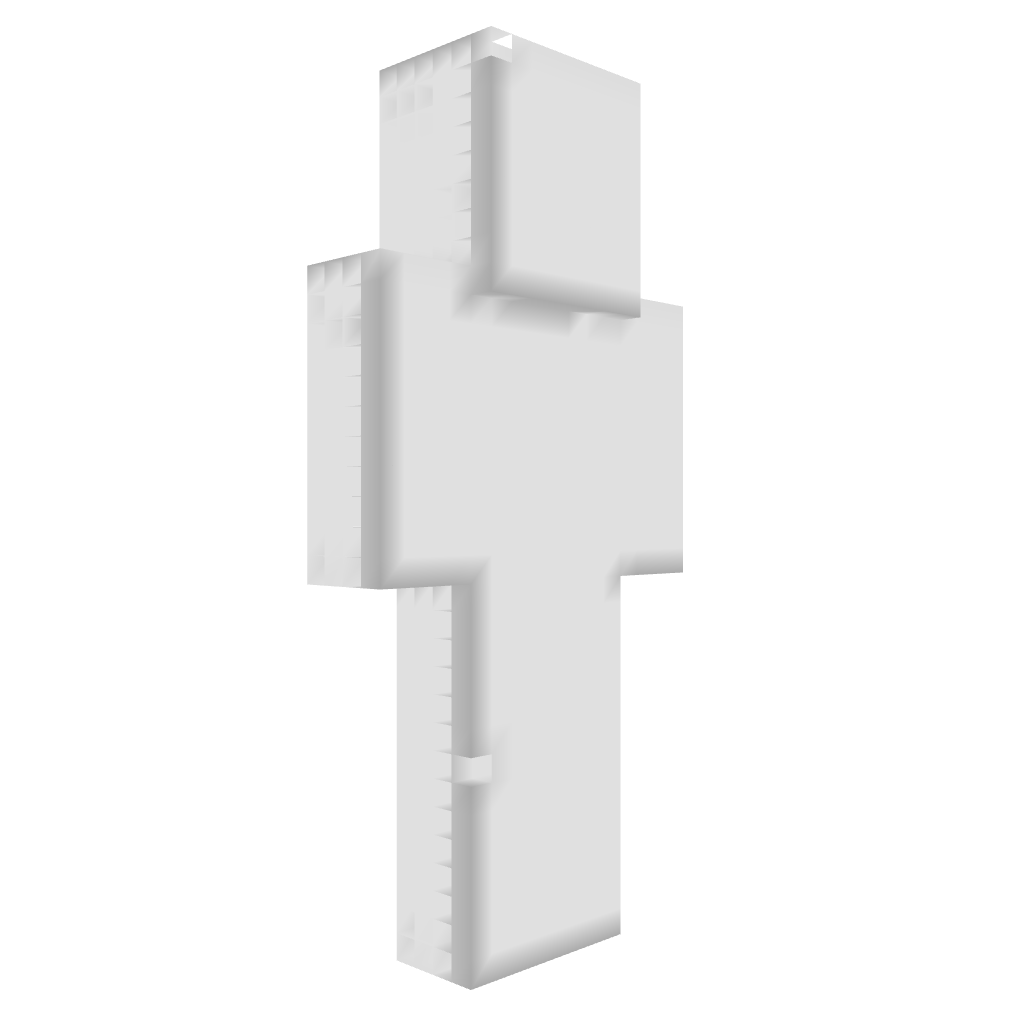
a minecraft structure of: Skin Dummy totally white just the shape